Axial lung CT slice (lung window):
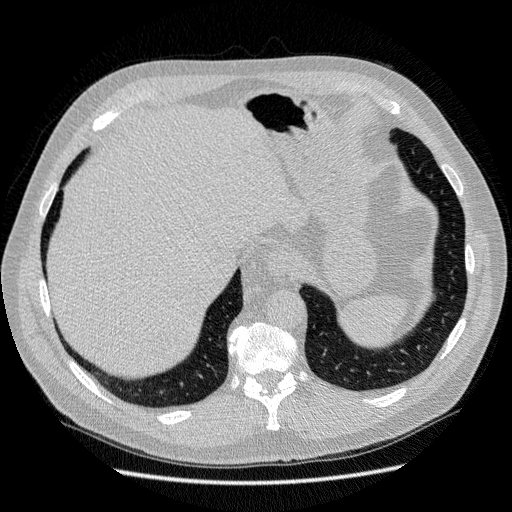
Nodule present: no